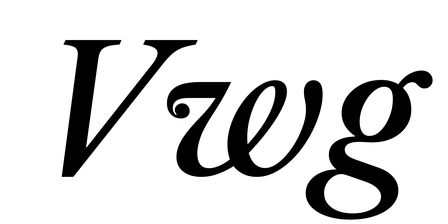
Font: LibreCaslonText-Italic_Medium_Italic